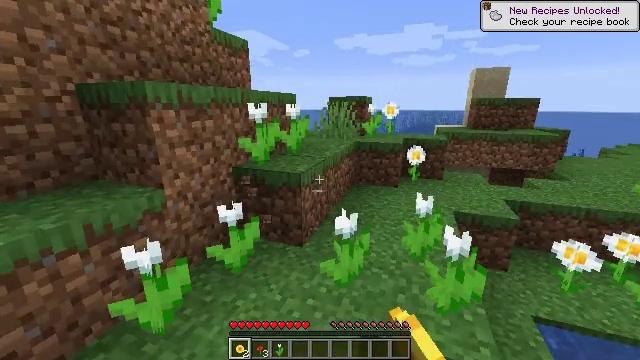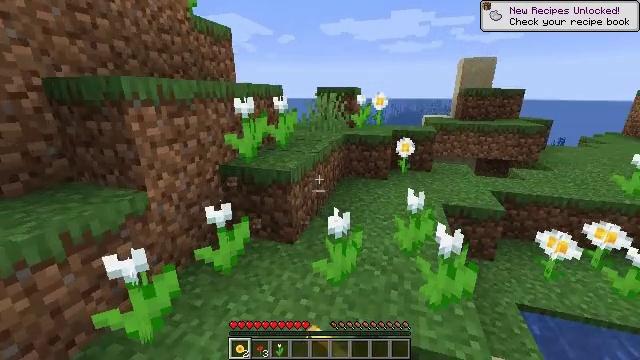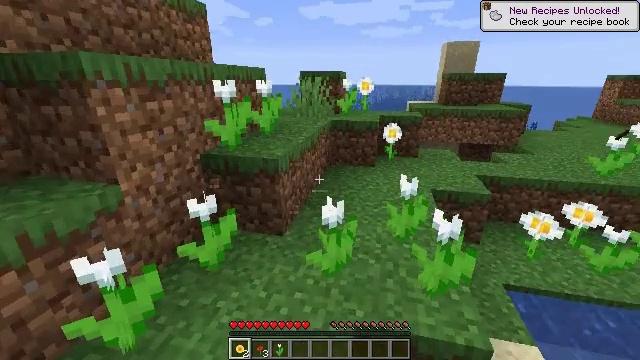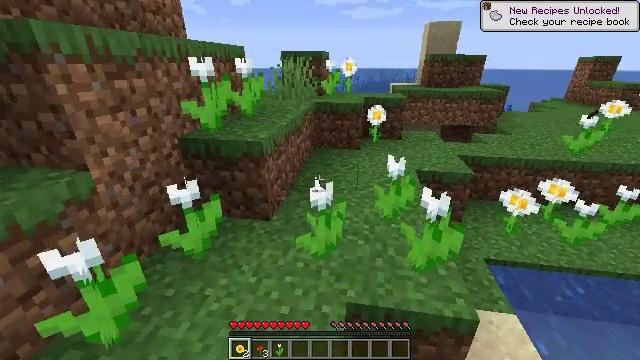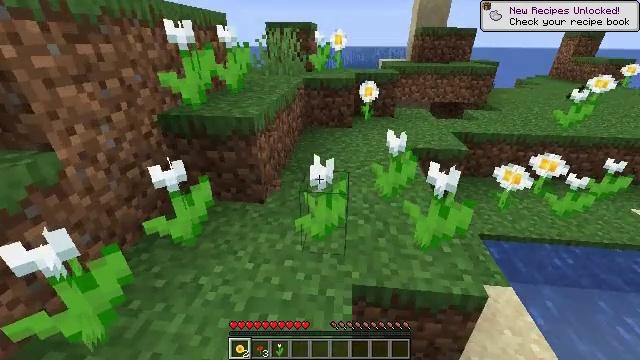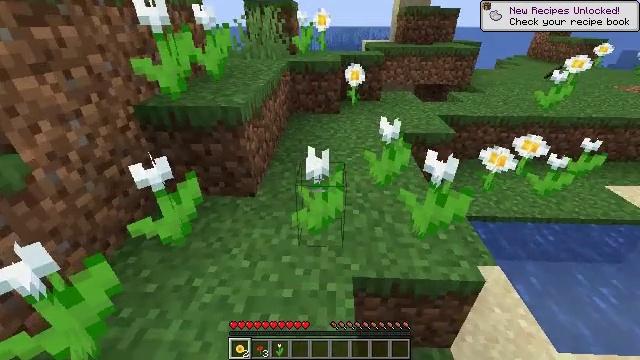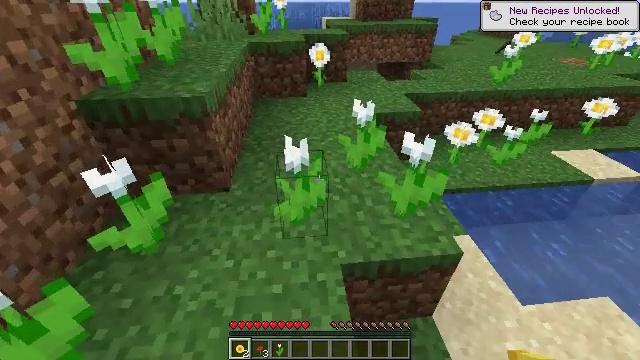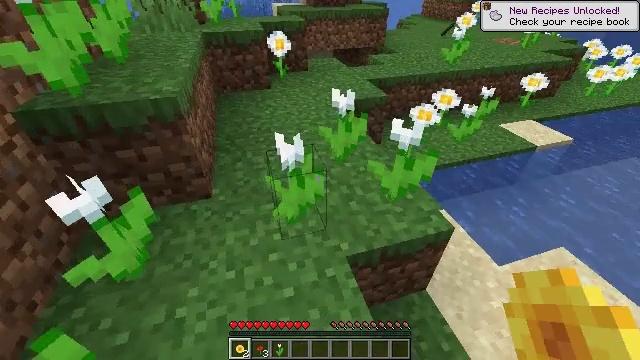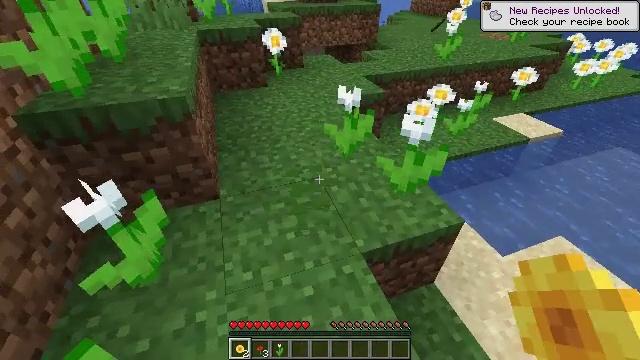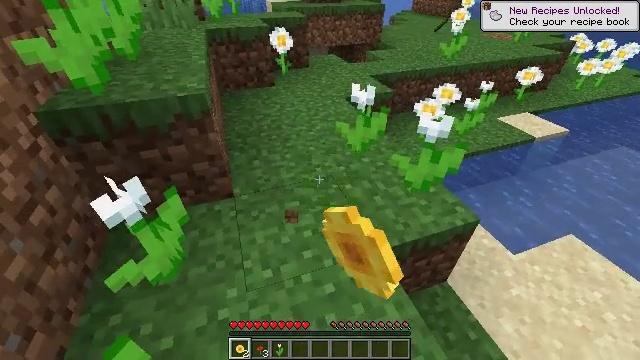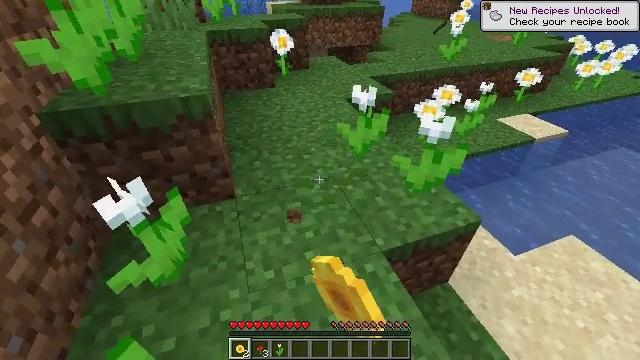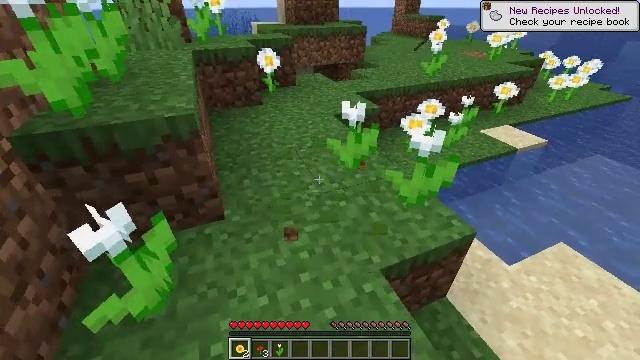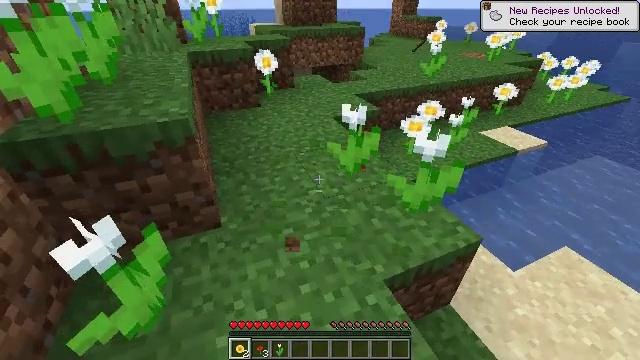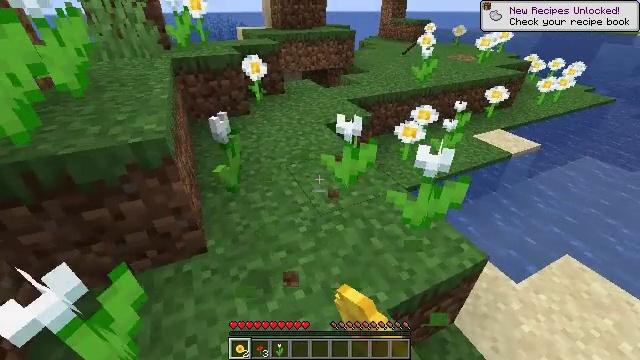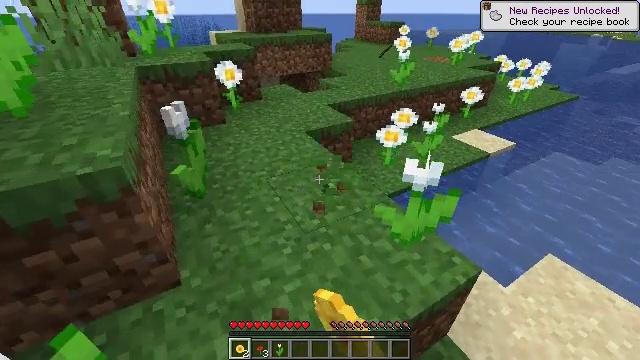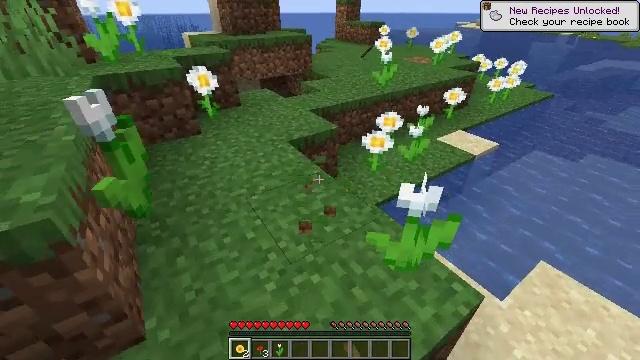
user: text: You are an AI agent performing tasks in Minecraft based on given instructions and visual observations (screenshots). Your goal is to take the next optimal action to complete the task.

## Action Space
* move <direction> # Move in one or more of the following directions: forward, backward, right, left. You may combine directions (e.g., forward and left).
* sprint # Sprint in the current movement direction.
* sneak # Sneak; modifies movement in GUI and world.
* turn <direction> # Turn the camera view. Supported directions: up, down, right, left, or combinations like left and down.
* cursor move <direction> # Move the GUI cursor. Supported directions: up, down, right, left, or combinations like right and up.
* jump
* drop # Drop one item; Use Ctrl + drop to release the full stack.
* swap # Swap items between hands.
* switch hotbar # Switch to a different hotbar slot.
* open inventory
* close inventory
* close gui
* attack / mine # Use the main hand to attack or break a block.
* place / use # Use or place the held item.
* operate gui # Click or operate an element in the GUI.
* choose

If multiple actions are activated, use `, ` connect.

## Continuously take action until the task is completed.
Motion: motion action
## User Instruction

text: Gather white tulip from the meadow.
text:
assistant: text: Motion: move forward and move left, turn right and down, attack / mine
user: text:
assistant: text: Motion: move forward and move left, turn right and down
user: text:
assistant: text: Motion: move forward and move left, turn right and down
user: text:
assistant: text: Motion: move forward and move left, turn right and down
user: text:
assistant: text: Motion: move forward and move left, turn right and down
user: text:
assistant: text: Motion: move left, turn right and down
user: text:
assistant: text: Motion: move left, turn right and down
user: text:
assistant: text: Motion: turn right, attack / mine
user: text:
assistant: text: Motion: attack / mine
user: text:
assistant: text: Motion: no_op
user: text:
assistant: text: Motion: move forward, turn right and up, attack / mine
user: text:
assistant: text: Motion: move forward, attack / mine
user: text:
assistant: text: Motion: move forward, turn right, attack / mine
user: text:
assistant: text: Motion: move forward, turn right, attack / mine
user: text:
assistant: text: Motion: move forward, turn right
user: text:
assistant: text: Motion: move forward, attack / mine
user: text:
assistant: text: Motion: move forward, attack / mine
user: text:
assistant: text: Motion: move forward, attack / mine
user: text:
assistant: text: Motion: no_op